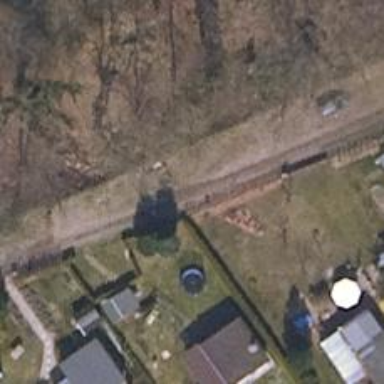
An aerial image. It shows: Concrete track with grade 1 quality.